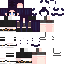
A female human skin with dark skin, wearing brown long hair dressed in a blue hoodie and black skirt, featuring a closed mouth.